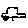
Label: car